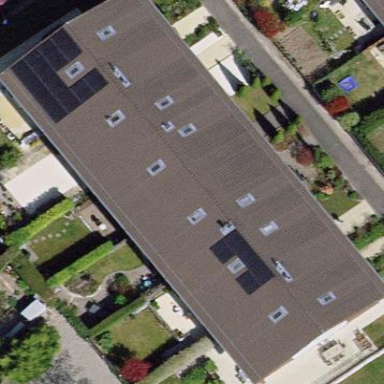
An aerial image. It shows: Terrace-style building with gabled roof.